Question: I have the following php code:-
'''
<?php
.....
......
if(isset($_POST['disable']))
{
foreach ( $_POST['users'] as $userid ) {
$wpdb->query("UPDATE ".$wpdb->prefix."usercontrol SET disable_status ='disabled'
WHERE ID = ".$wpdb->escape($userid));
}
}
?>
HTMl
-----
<input type="submit" value="<?php esc_attr_e('Disable'); ?>" name="disable"
id="disable" class="button-secondary action" />
'''
This is the page:-

I need to simply refresh /reload the page, if the user didn't check in any of the check box.
now its throwing error. Need to write an else condition for "if(isset($_POST['disable']))"
Please help.
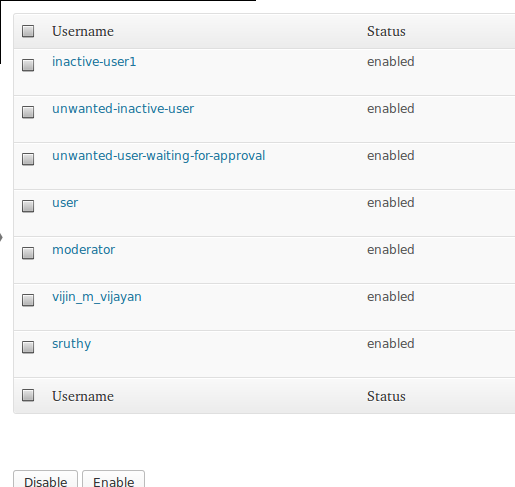
Answer: '''
<?php
.....
......
if(isset($_POST['disable']))
{
if(isset($_POST['users'])) {
foreach ( $_POST['users'] as $userid ) {
$wpdb->query("UPDATE ".$wpdb->prefix."usercontrol SET disable_status
='disabled' WHERE ID = ".$wpdb->escape($userid));
}
}
}
?>
'''
Form 'submit' does reload the page, since in your case it's not bound to an AJAX call. Just added an 'isset' that checks for any value for 'users' in '$_POST'. Optionally, you can even add an 'else' to display an informative message instead of a plain reload.